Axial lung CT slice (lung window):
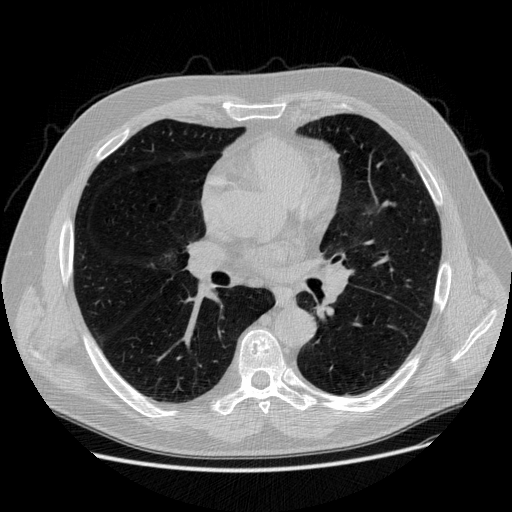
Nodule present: no